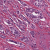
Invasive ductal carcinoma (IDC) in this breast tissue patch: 1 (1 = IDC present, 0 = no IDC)